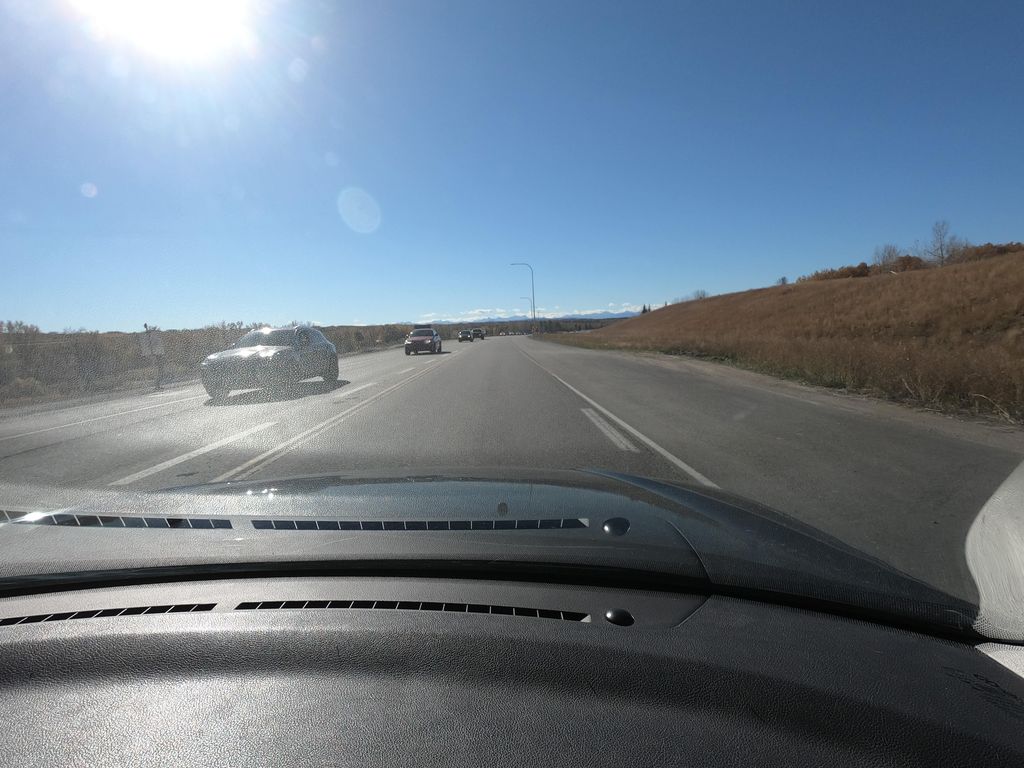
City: calgary